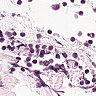
Metastatic tissue present: no